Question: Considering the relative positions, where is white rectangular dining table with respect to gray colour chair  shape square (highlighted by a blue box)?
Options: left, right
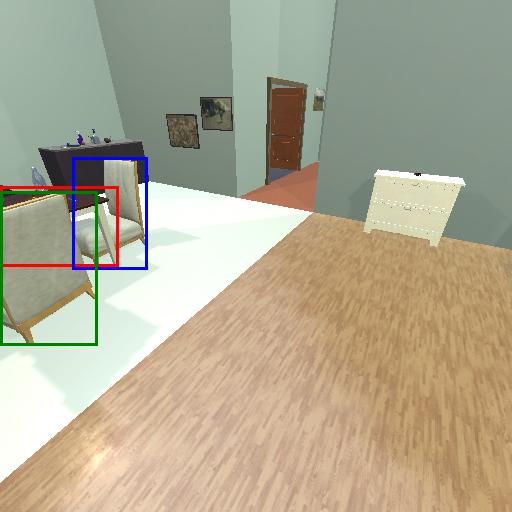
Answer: left